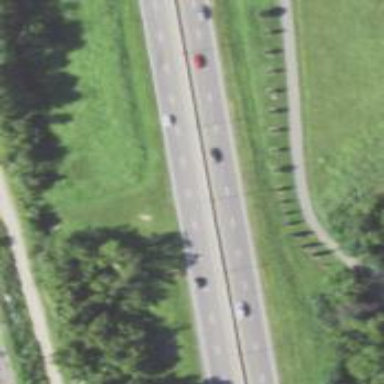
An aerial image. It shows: Primary highway that functions as expressway.